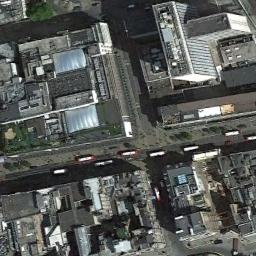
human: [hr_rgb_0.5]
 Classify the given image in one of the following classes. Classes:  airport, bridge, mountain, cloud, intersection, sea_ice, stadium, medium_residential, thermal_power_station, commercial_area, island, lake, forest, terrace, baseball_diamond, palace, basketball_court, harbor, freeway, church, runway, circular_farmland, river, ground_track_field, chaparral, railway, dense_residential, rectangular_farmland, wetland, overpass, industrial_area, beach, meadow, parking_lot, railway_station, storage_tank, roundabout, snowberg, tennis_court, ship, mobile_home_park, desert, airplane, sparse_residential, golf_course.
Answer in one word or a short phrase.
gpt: commercial_area